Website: lowes
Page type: review-order
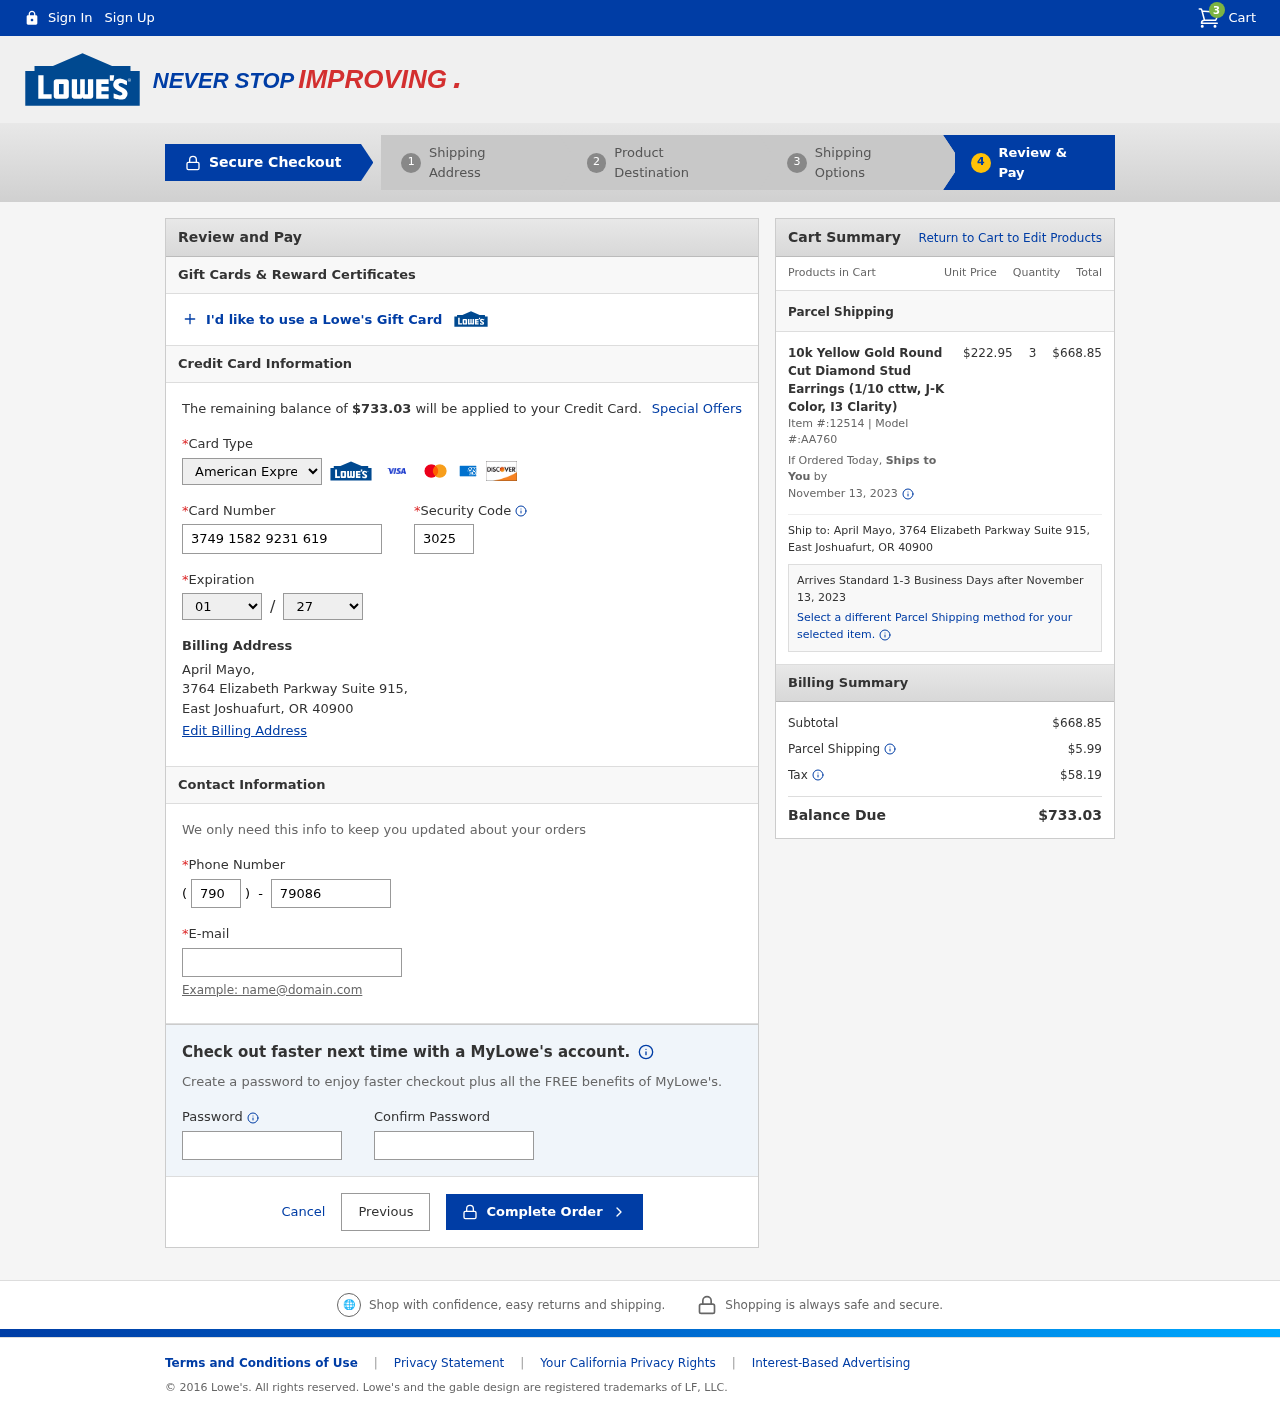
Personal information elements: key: PII_CARD_CVV
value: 3025
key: PII_CARD_EXPIRY_MONTH
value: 01
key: PII_CARD_EXPIRY_YEAR
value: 27
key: PII_CARD_NUMBER
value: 3749 1582 9231 619
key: PII_CARD_TYPE
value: American Express
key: PII_CITY
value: East Joshuafurt
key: PII_EMAIL
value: aprilmayo@hotmail.com
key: PII_FULLNAME
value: April Mayo,
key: PII_PHONE
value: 7908626960
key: PII_PHONE_AREA
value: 790
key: PII_POSTCODE
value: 40900
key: PII_STATE_ABBR
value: OR
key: PII_STREET
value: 3764 Elizabeth Parkway Suite 915,
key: PII_FULLNAME2
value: April Mayo
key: PII_STREET2
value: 3764 Elizabeth Parkway Suite 915
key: PII_CITY_STATE_ZIP2
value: East Joshuafurt, OR 40900
Product elements: key: PRODUCT1_NAME
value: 10k Yellow Gold Round Cut Diamond Stud Earrings (1/10 cttw, J-K Color, I3 Clarity)
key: PRODUCT1_PRICE
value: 222.95
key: PRODUCT1_QUANTITY
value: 3
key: PRODUCT1_ITEM_NUMBER
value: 12514
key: PRODUCT1_MODEL_NUMBER
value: AA760
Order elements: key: ORDER_NUM_ITEMS
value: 3
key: ORDER_TOTAL
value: $733.03
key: ORDER_SHIPPING_DATE
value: November 13, 2023
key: ORDER_SUBTOTAL
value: $668.85
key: ORDER_SHIPPING_DATE2
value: November 13, 2023
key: ORDER_SUBTOTAL2
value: $668.85
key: ORDER_SHIPPING_COST
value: $5.99
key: ORDER_TAX
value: $58.19